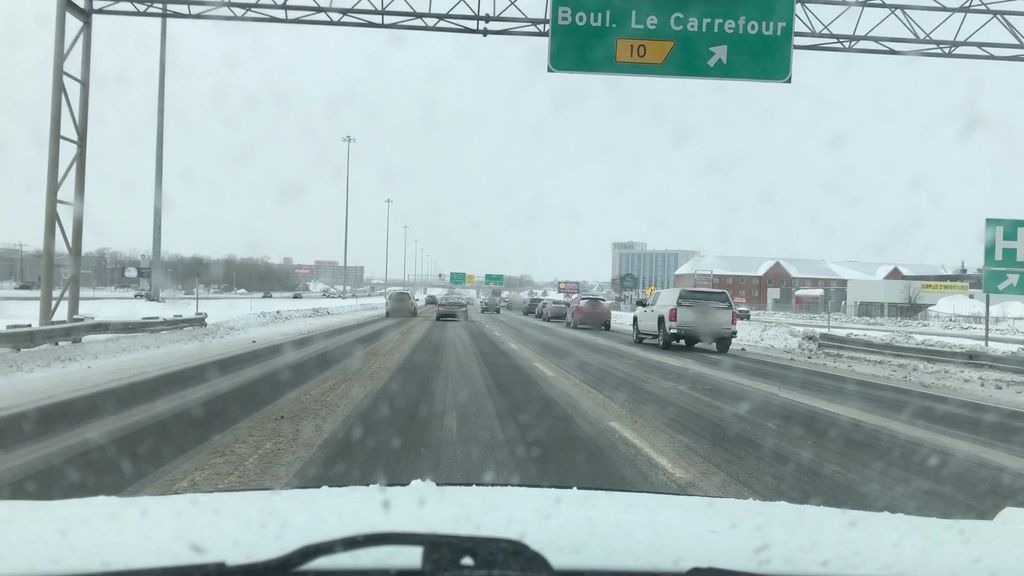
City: montreal